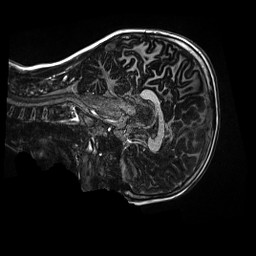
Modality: MP2RAGE
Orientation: sagittal
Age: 10
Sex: male
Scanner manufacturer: siemens
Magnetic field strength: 3 T
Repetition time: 4 s
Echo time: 0.00303 s